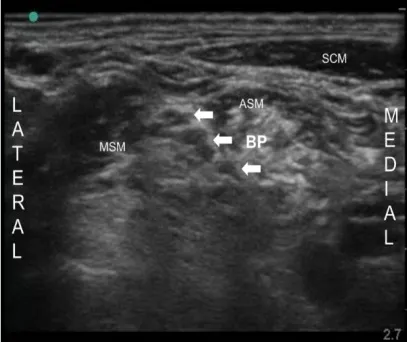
(a) Ultrasound image of the brachial plexus between the anterior and middle scalene muscle.
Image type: radiology (ultrasound)